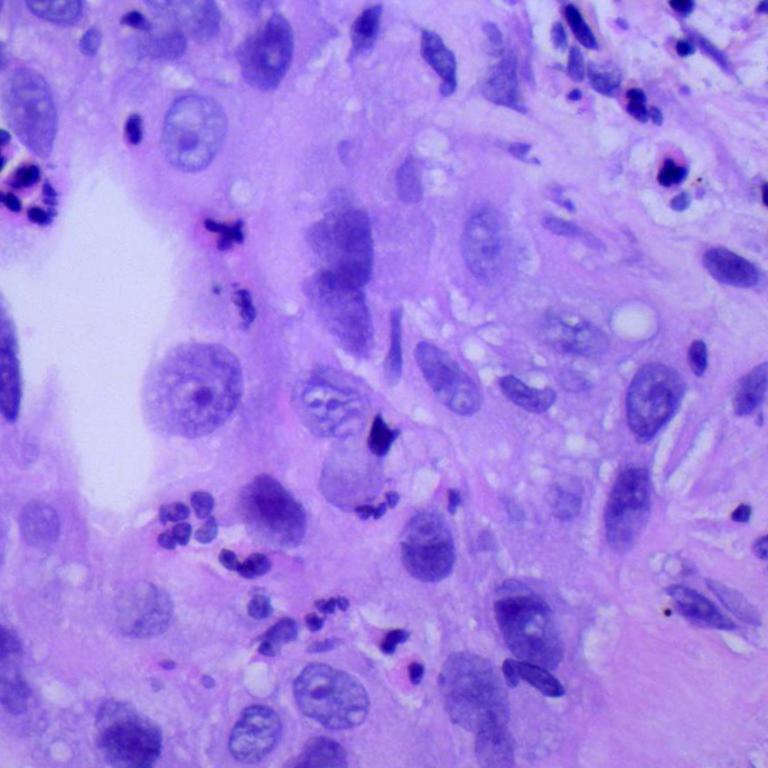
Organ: lung
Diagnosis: squamous carcinomas